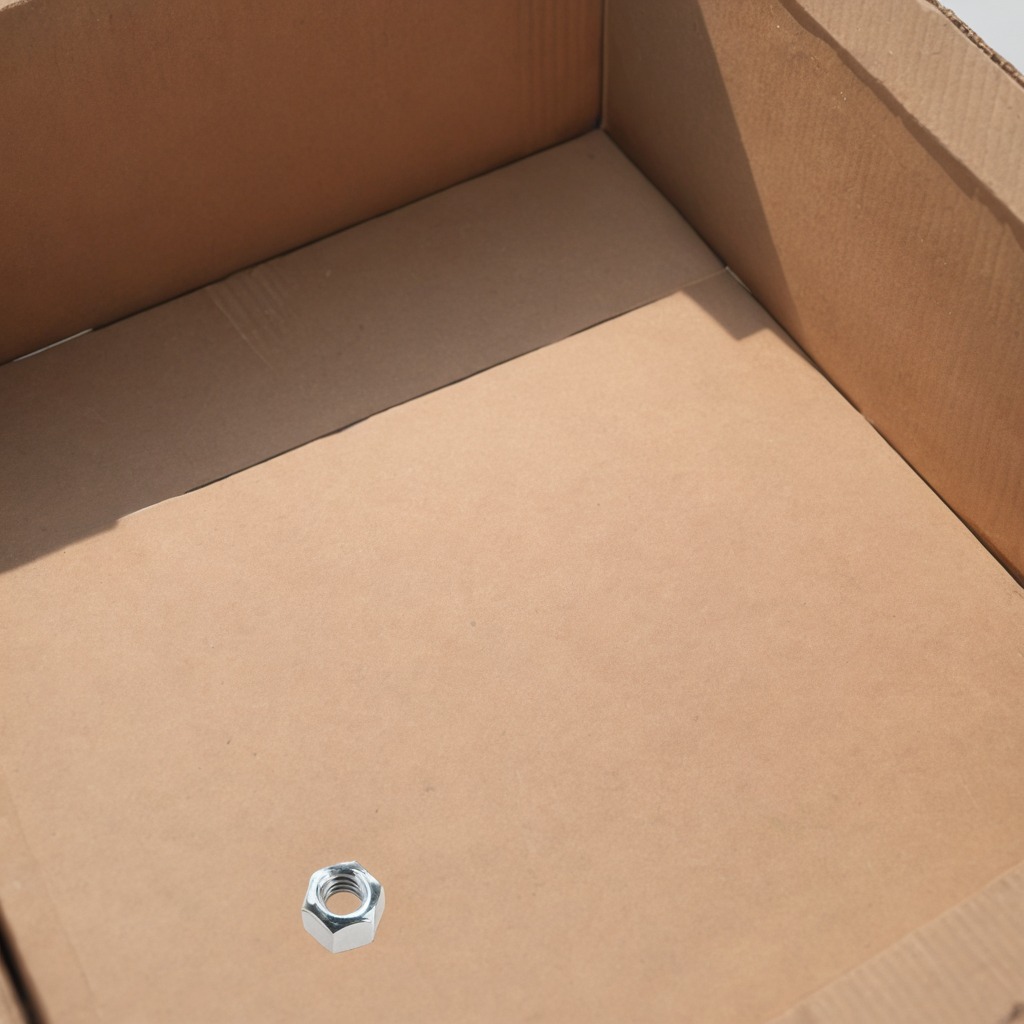
A metal nut lying on a cardboard box surface in an outdoor workshop during daytime bright natural light soft shadows slightly creased but